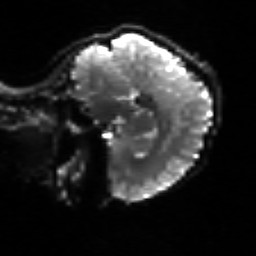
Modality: sbref
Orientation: sagittal
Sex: female
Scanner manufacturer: siemens
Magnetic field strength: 3 T
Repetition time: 5 s
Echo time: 0.071 s